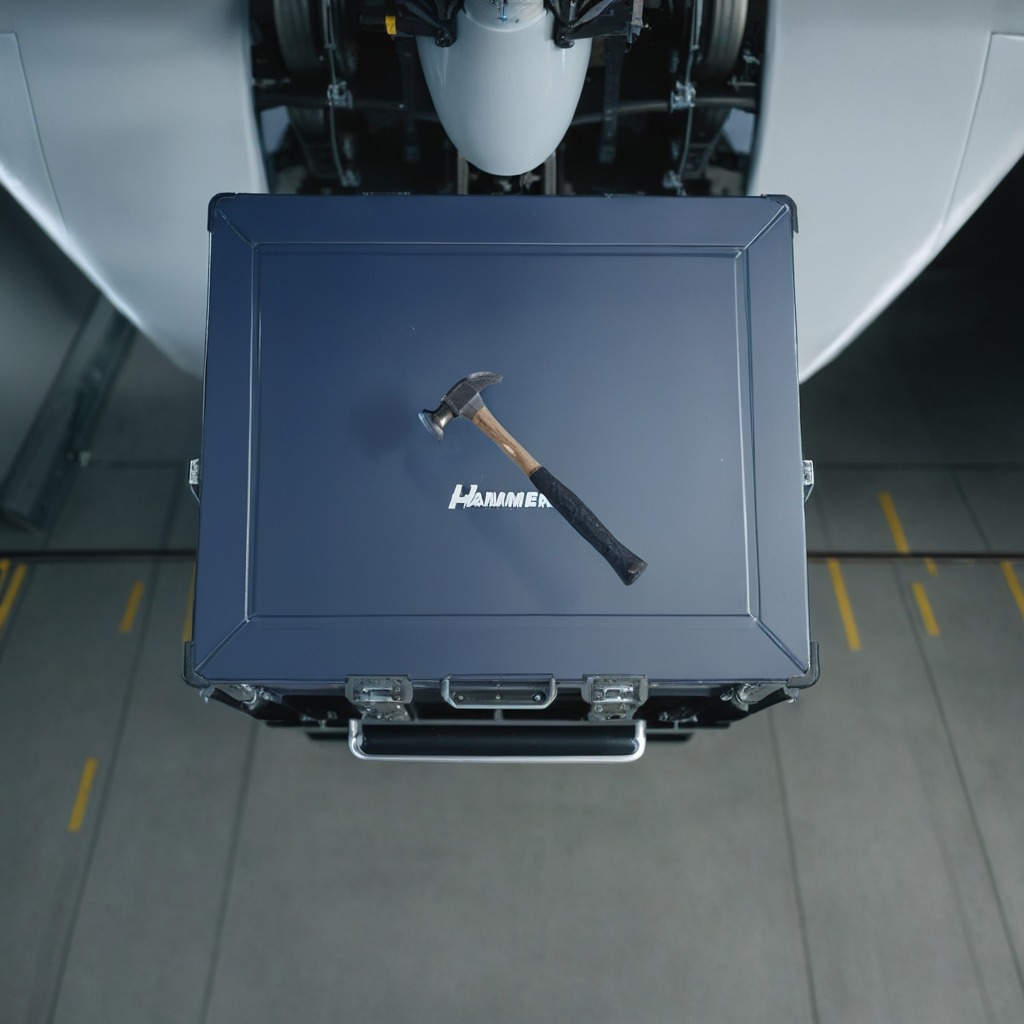
A hammer is lying on the toolbox surface in an airplane hangar workshop.